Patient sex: F
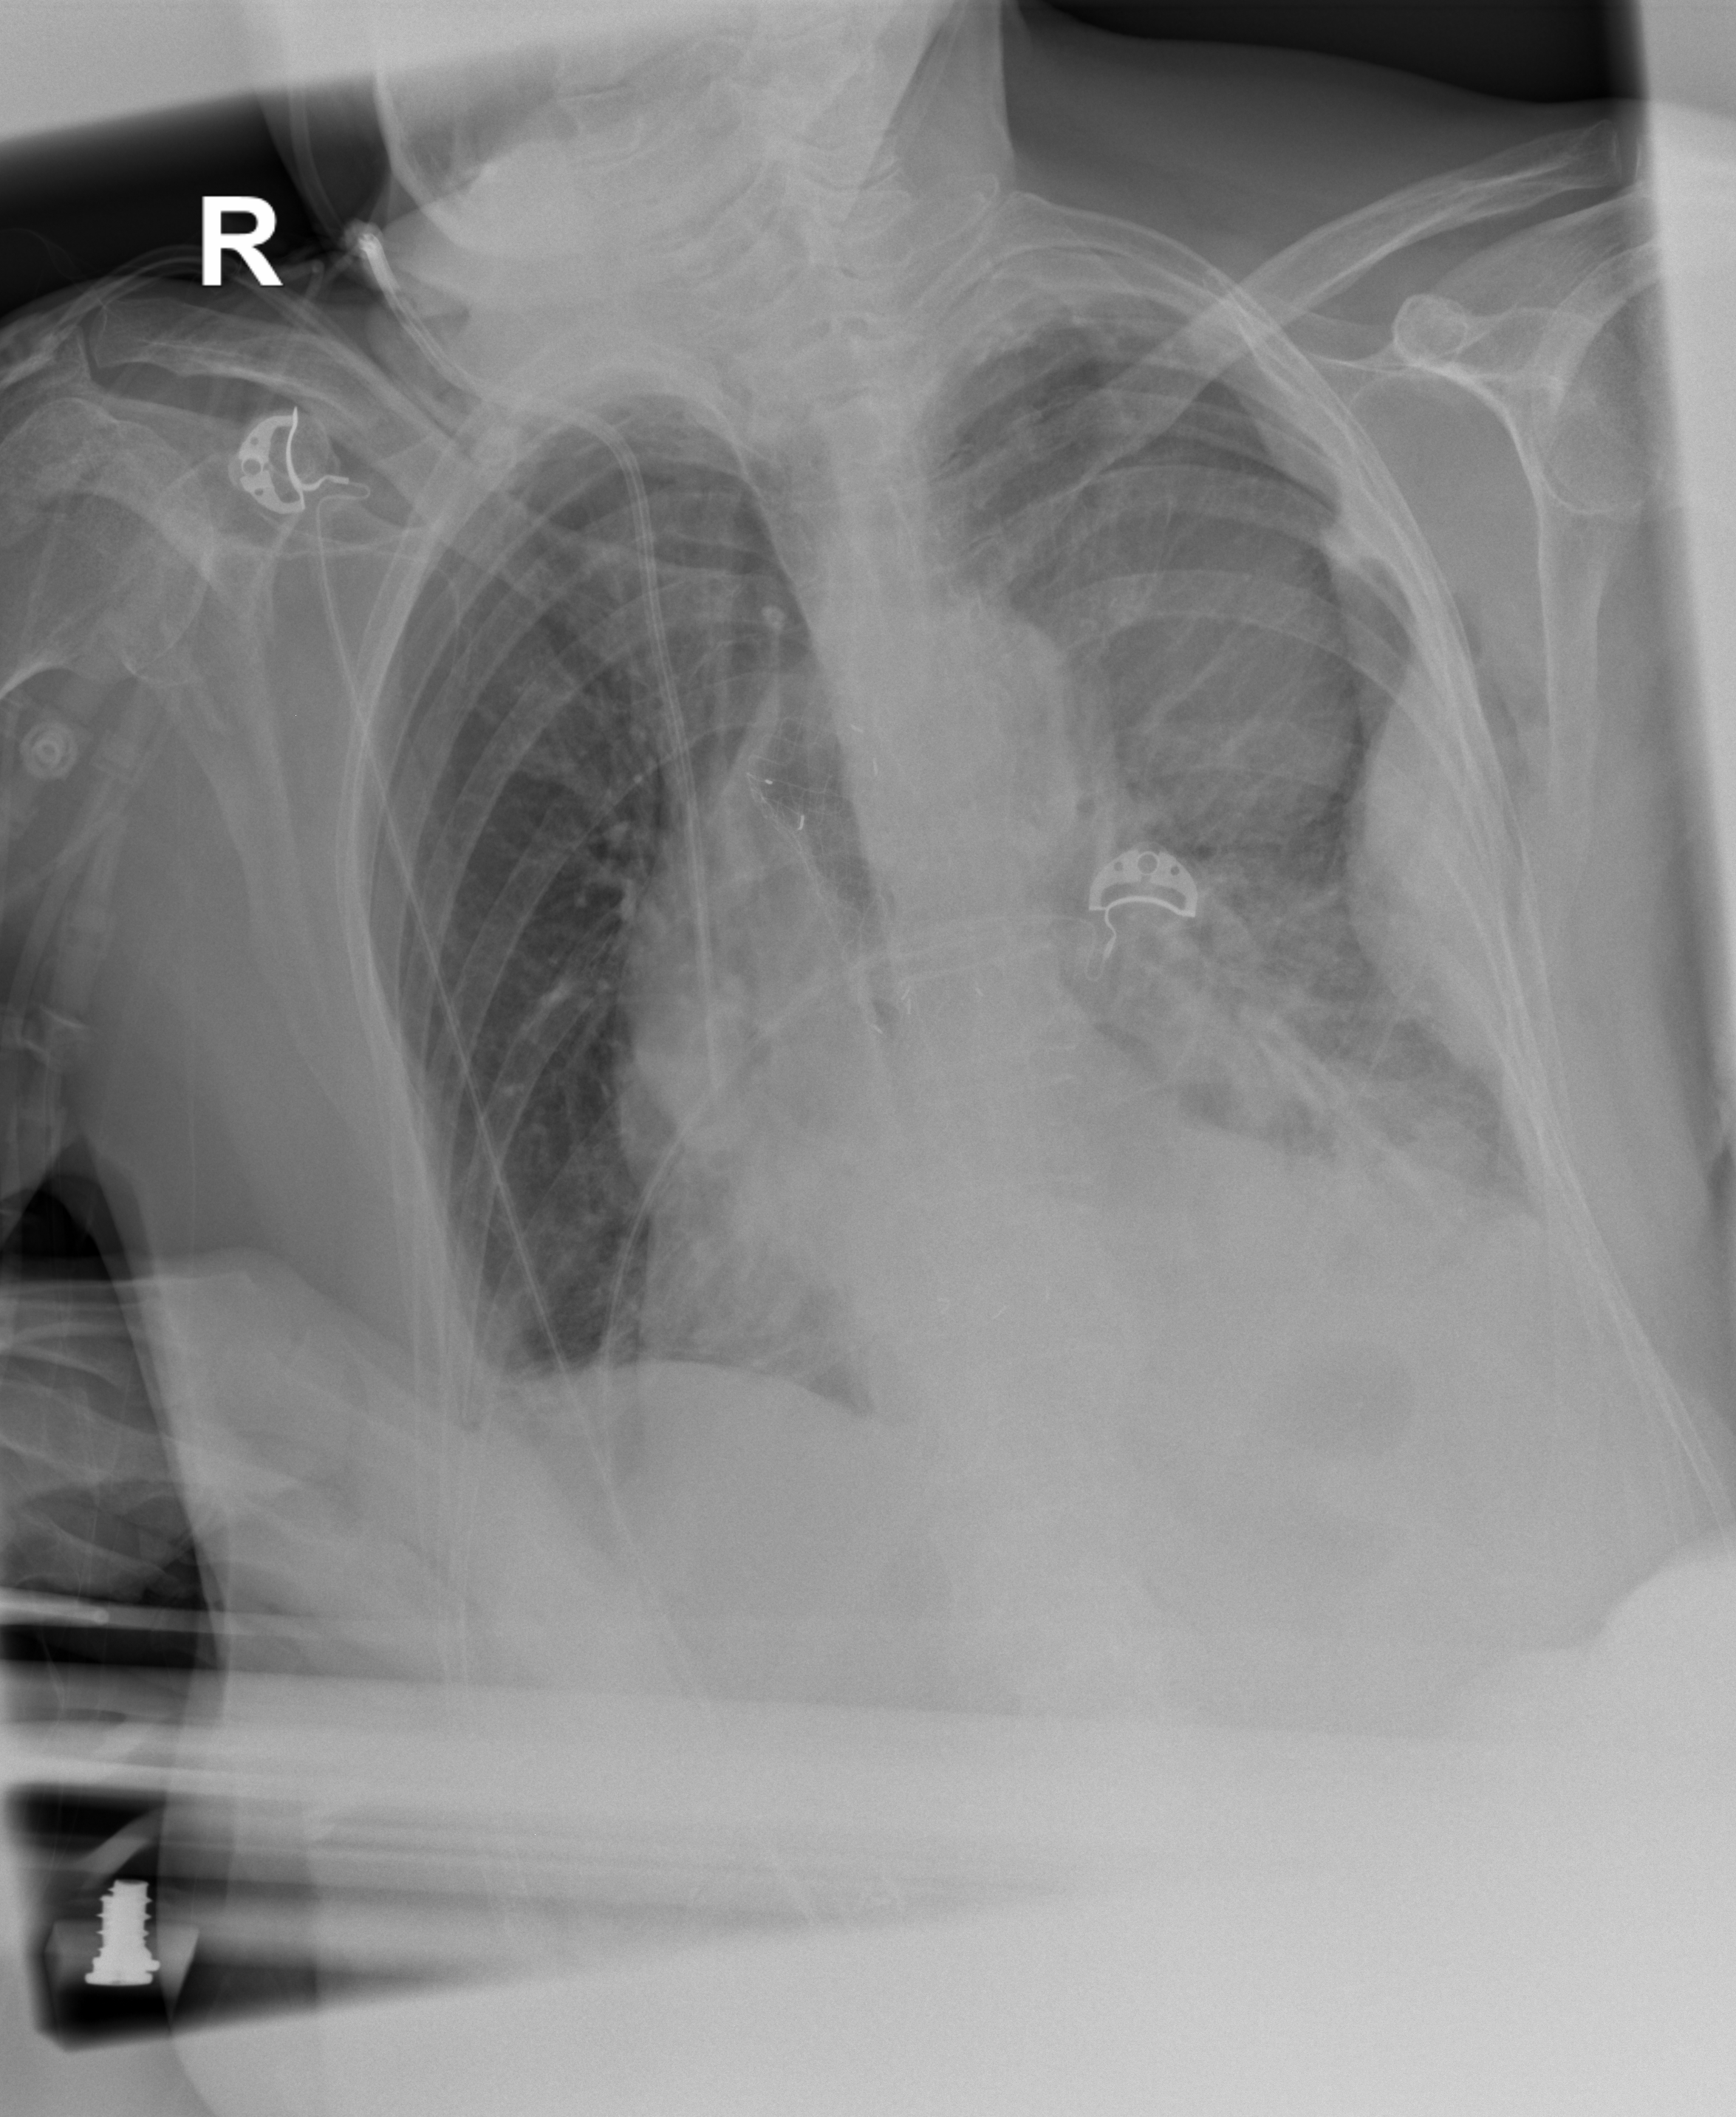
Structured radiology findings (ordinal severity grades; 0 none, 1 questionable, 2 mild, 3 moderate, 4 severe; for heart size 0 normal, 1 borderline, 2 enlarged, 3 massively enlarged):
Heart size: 2
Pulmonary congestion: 0
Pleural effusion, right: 2
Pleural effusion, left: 2
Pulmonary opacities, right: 0
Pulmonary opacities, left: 0
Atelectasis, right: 2
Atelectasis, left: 2